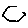
Label: hexagon